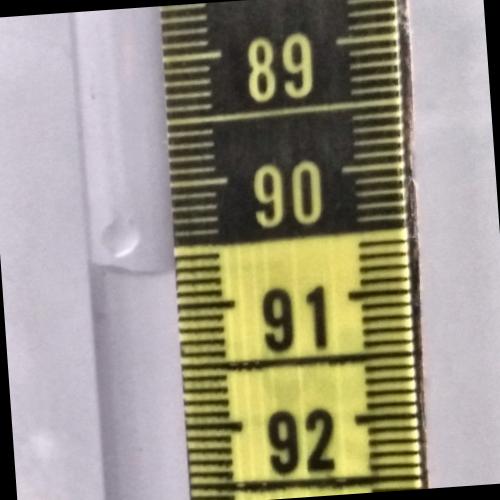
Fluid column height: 90.7 cm